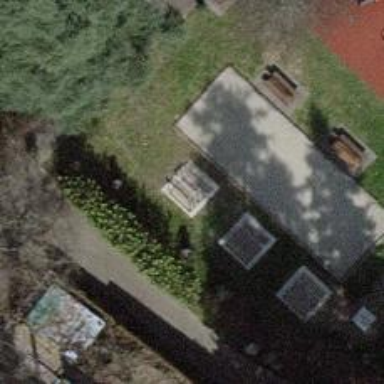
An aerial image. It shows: Picnic table located in leisure land area.